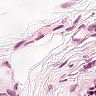
Metastatic tissue present: no